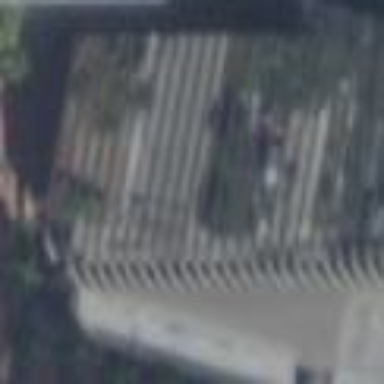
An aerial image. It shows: Commercial building.